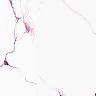
Metastatic tissue present: no